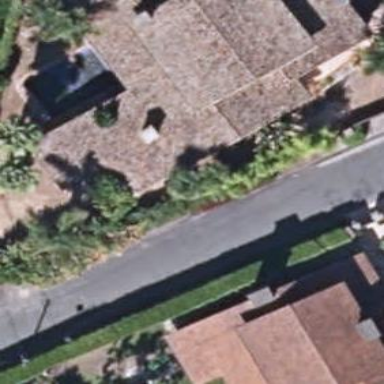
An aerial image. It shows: Simple house.